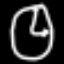
Label: clock